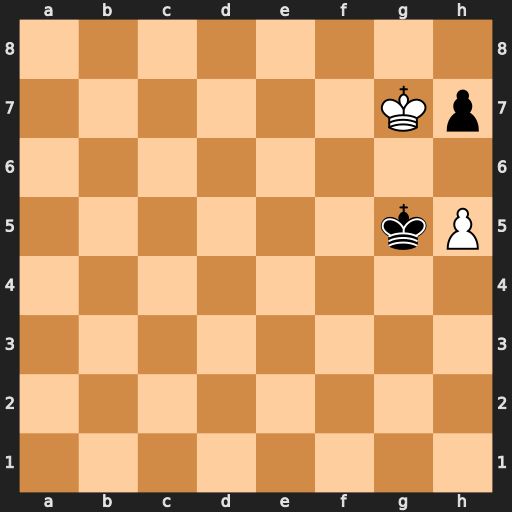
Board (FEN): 8/6Kp/8/6kP/8/8/8/8
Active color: w
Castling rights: -
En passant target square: -
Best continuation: h6 Kf5 Kxh7 Kf6 Kg8